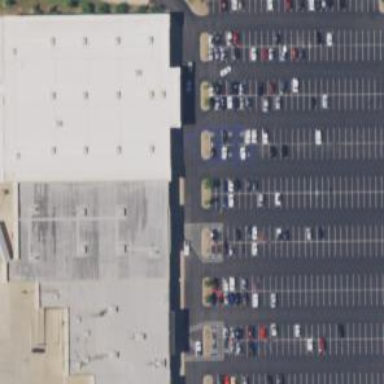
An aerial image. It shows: Parking space.